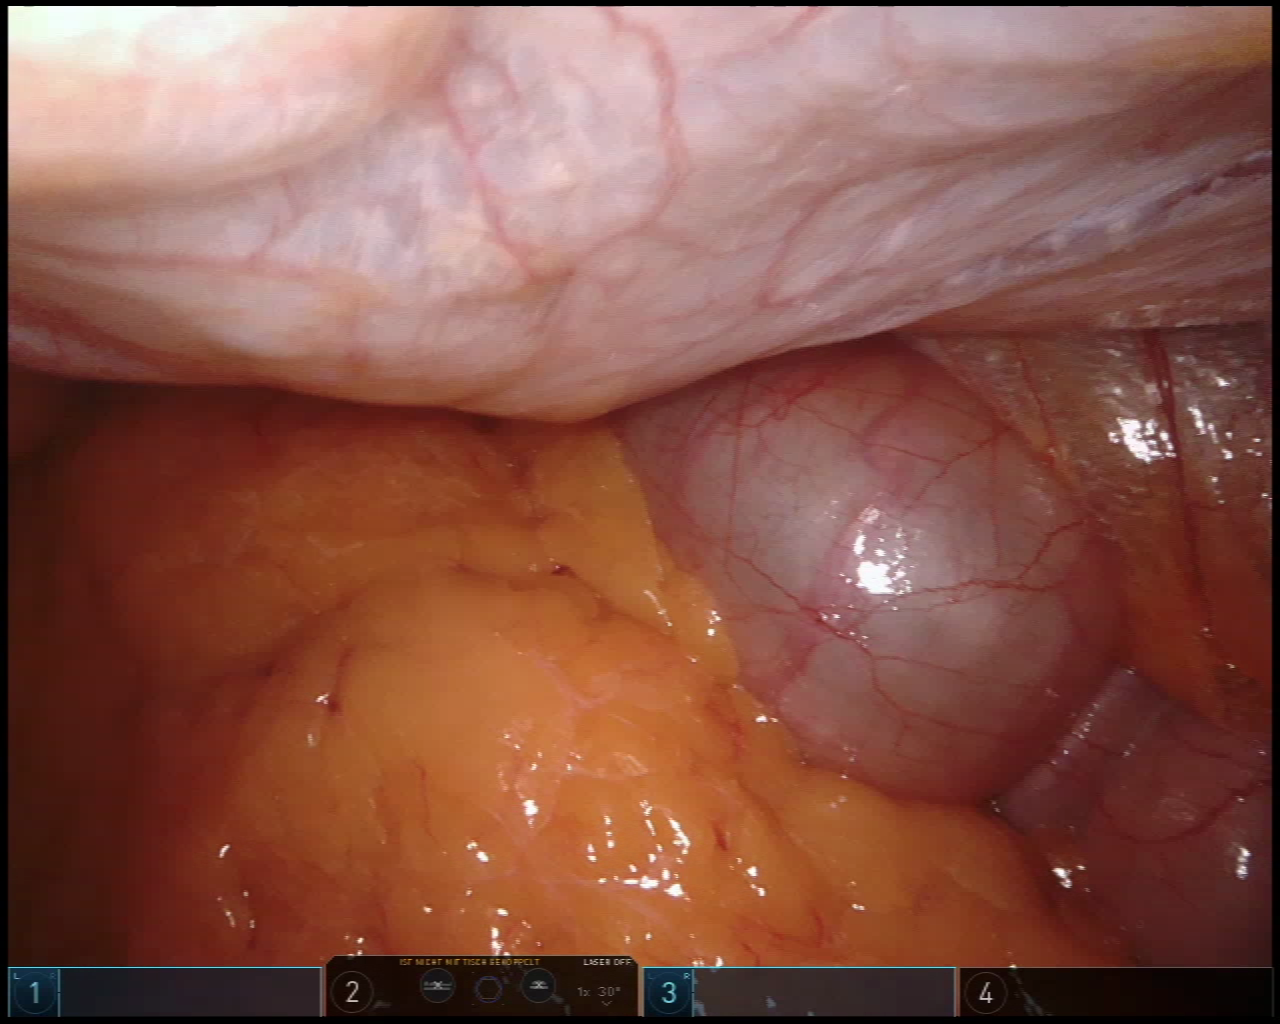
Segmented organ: colon
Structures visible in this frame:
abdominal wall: yes
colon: yes
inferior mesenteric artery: no
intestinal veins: no
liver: no
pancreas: no
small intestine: no
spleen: no
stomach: no
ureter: no
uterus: no
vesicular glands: no